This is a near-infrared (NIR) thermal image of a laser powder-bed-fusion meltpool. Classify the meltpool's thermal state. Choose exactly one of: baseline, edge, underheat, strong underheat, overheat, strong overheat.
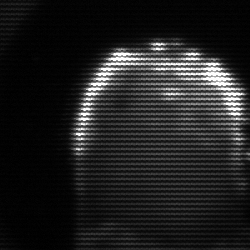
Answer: baseline